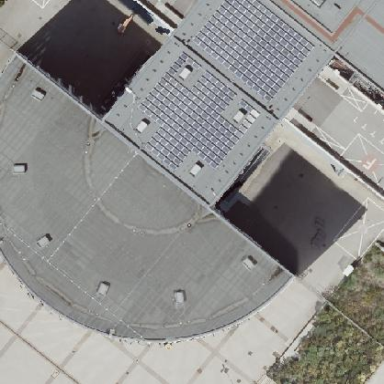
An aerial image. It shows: Exhibition hall with flat roof.